Question: I have a dynamically created iFrame, which automatically loads its HTML through the following way:
'''
var newFrame = document.createElement('frame');
newFrame.id = theId;
newFrame.width = "200";
newFrame.height = "200";
newFrame.style.width = "200px";
newFrame.style.height = "200px";
newFrame.src = 'data:text/html;charset=utf-8,' + encodeURI('<script type="text/javascript>var $ = parent.$;</script>' + data);
$('#menuContent').append(newFrame);
'''
But, on the page, the iFrame's 'width' and 'height' are both rendered as 0.
The content inside the iFrame is loaded properly (As seen through the dev tools). Is there anything I'm doing wrong?
Here is an image of the loaded iFrame:

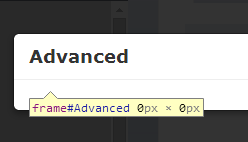
Answer: You are creating a 'frame' element, which is meant for use inside a 'frameset' element and lacks 'width' and 'heigh' properties. Use an 'iframe' element instead, i.e. change the first statement to
'''
var newFrame = document.createElement('iframe');
'''